【题型】填空题　【知识点】平面几何　【难度】easy
如图, 在 $\triangle ABC$ 中, $AB = 3$, $\sin B = \frac{2}{3}$, $\angle C = 45^\circ$, 则 $AC$ 的长为\_\_\_\_\_\_。

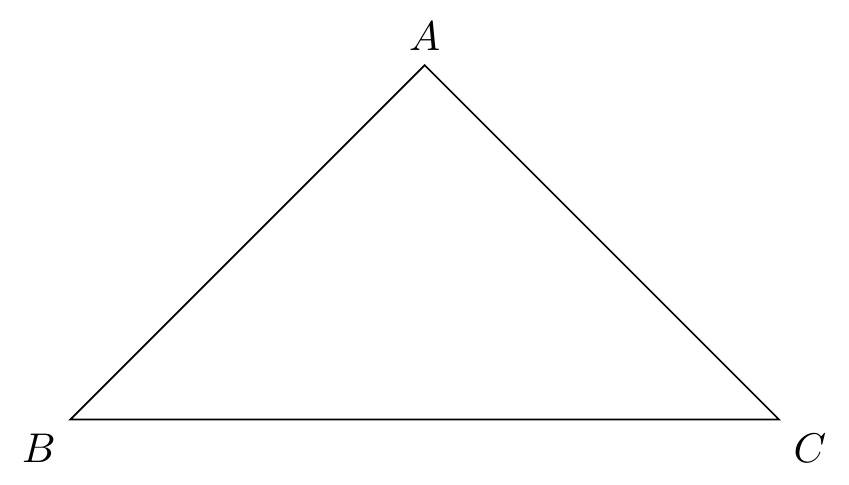
【解答】
解：如图, 过点 $A$ 作 $AD \perp BC$ 于点 $D$,

$\because AB = 3$, $\sin B = \frac{2}{3}$,

$\therefore AD = \sin B \times AB = \frac{2}{3} \times 3 = 2$,

$\because \angle C = 45^\circ$, $AD \perp DC$,

$\therefore AC = \frac{AD}{\sin C} = \frac{2}{\frac{\sqrt{2}}{2}} = 2\sqrt{2}$。

故答案为：$2\sqrt{2}$。
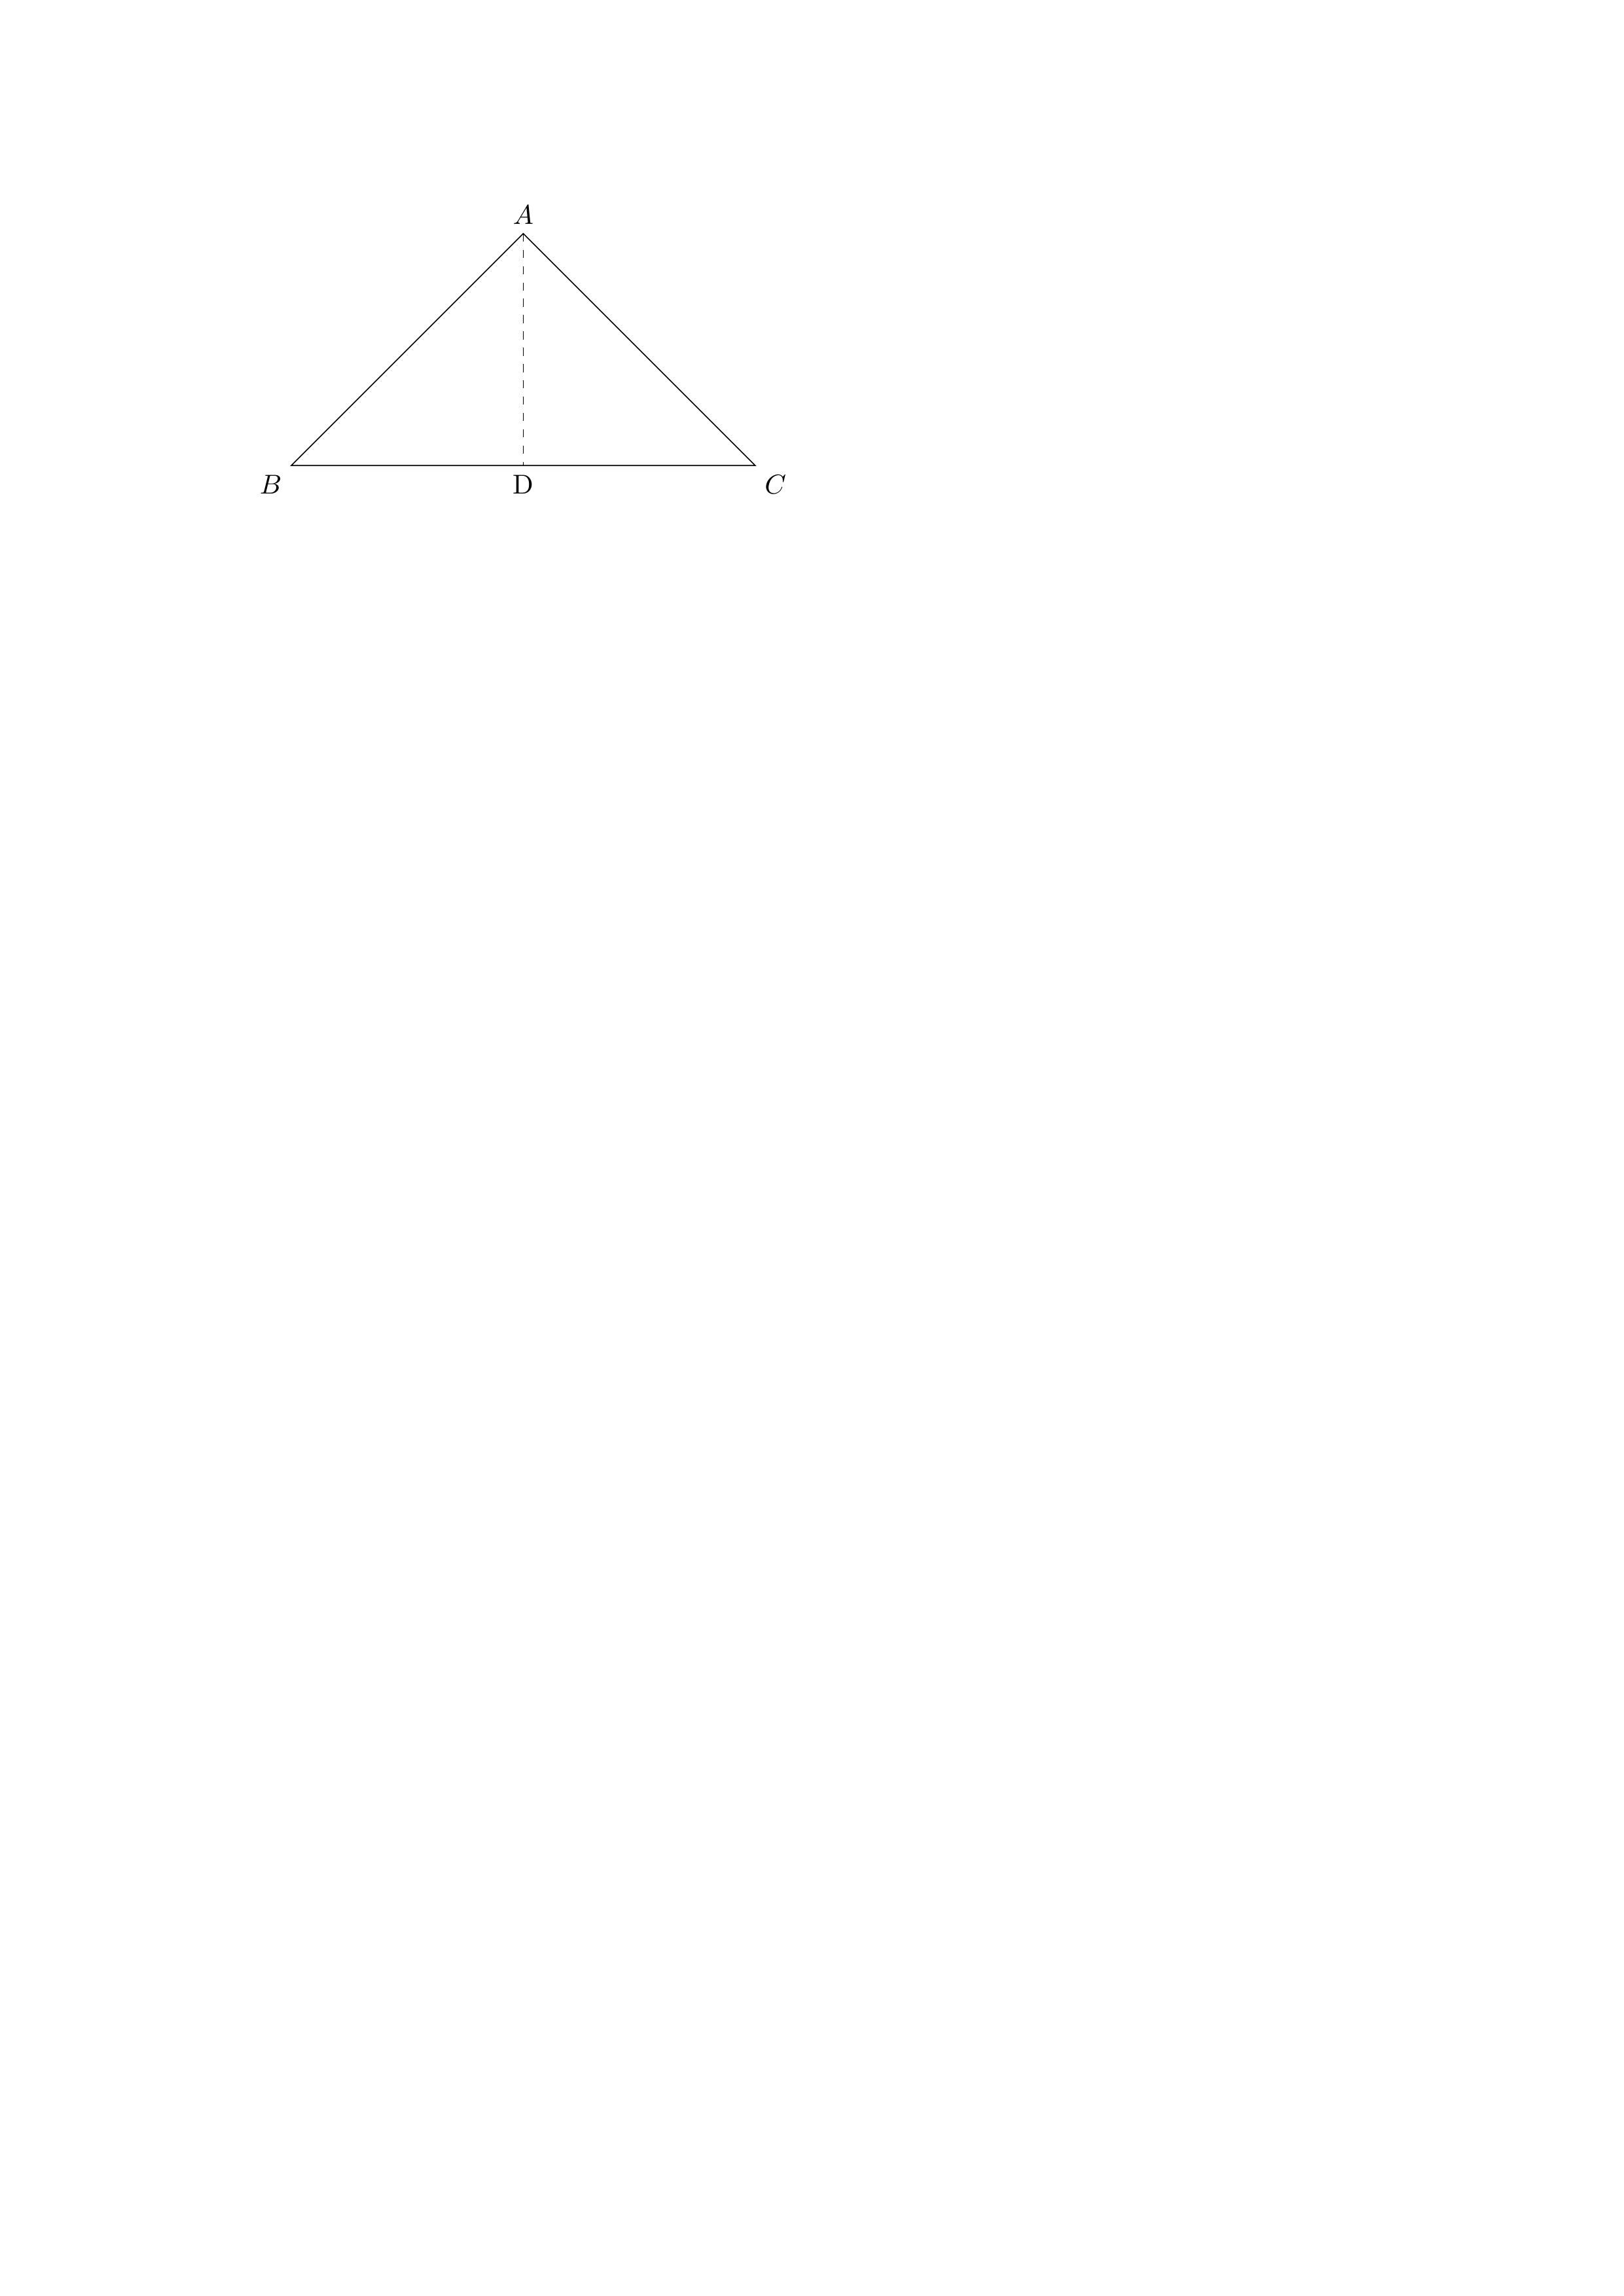